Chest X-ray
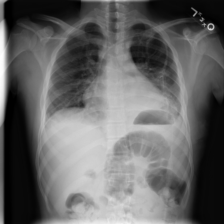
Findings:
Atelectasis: positive
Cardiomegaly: negative
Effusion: negative
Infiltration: negative
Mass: negative
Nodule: negative
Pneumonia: negative
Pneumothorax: negative
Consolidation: negative
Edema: negative
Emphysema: negative
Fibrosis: negative
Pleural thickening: negative
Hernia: negative